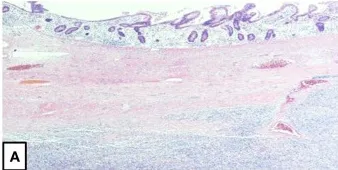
Histomorphology of inflammatory pseudotumor-like follicular dendritic cell| sarcoma. (A) The intestinal mucosa shows infiltration by a well-circumscribed, spindle cell proliferation (4X).
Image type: pathology (h&e)